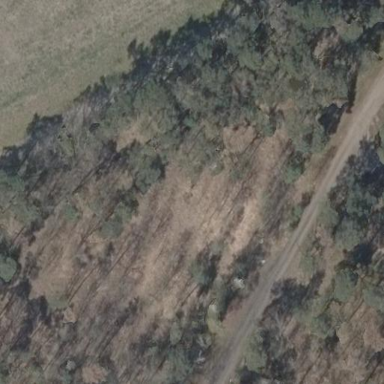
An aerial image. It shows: Deciduous broadleaved forest.